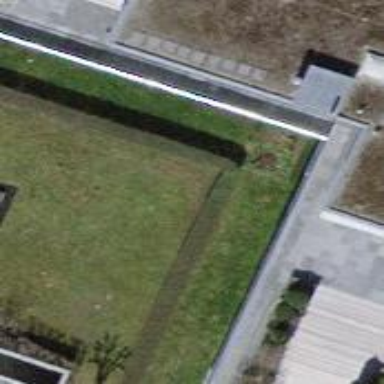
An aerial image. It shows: Fence made of hedge.